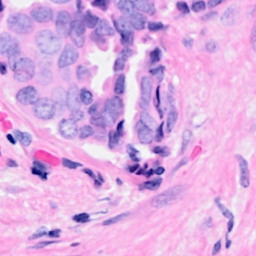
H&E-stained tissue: Breast